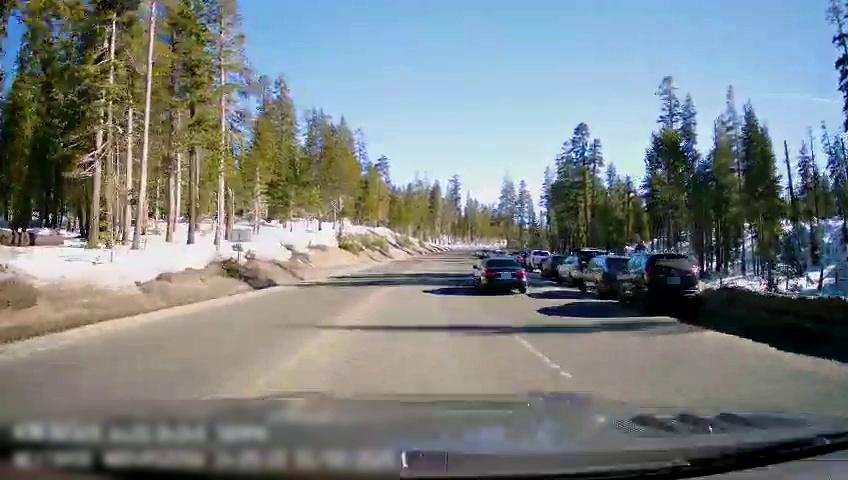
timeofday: Day
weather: Snowy
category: Drivable Space
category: Vehicles | Car
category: Vehicles | SUV
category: Vehicles | SUV
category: Vehicles | Car
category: Vehicles | Truck